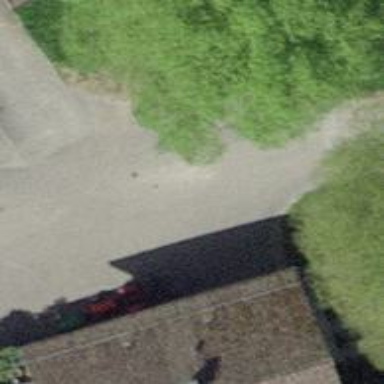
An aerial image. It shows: Farm shop.